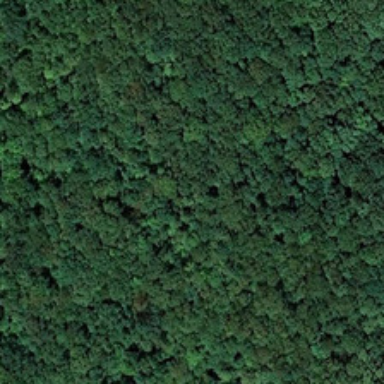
Many green trees are in a forest .